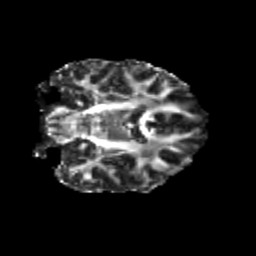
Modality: FA
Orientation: coronal
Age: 25
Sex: female
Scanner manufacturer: siemens
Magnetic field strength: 3 T
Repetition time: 3.5 s
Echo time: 0.104 s